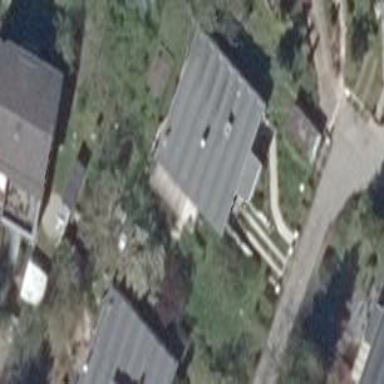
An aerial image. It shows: Detached building.